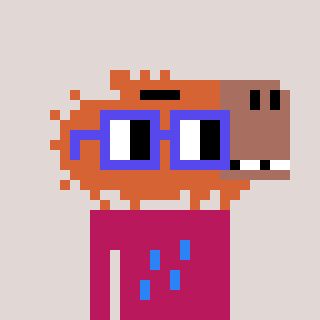
a pixel art character with square blue glasses, a capybara-shaped head and a darkpink-colored body on a warm background